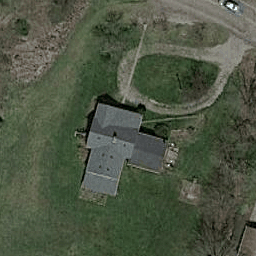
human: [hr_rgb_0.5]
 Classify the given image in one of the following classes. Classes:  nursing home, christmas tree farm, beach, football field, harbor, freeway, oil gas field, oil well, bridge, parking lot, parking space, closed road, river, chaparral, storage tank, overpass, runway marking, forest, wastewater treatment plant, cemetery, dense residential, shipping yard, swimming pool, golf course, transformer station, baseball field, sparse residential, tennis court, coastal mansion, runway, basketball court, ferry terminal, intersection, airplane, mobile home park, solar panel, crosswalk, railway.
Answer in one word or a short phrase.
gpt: sparse residential